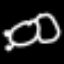
Label: frog